Interaction volume radius: 5 \u00c5
Interaction volume height: 10 \u00c5
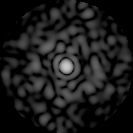
Disorder parameter: 0.8281